Question: My graph result like below, I need to space between axis name or axis label,
here need some space margin between "month", and x-axis labels and similarly for "clicks" and y-axis labels.

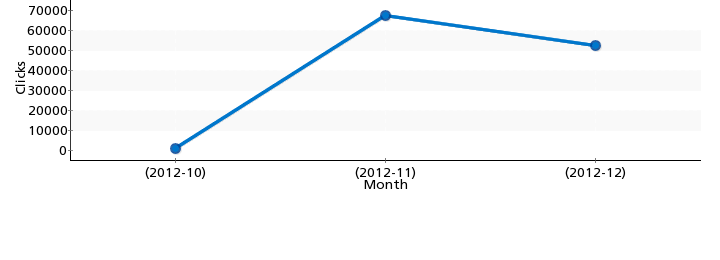
Answer: You could just remove the axis label and draw it with <URL> and align the text using 'TEXT_ALIGN_TOPMIDDLE' and the coordinates from the graph area.